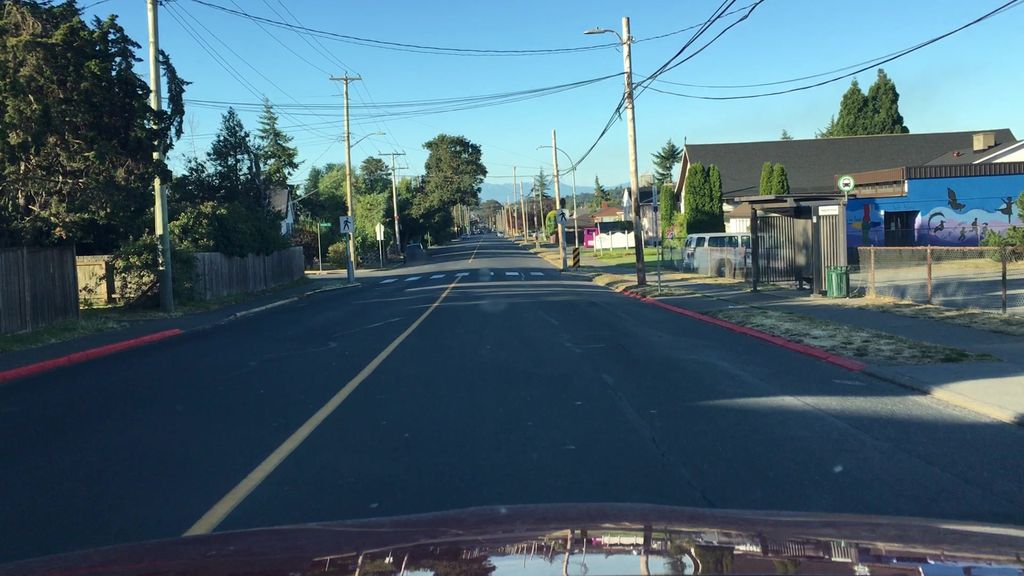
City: victoria